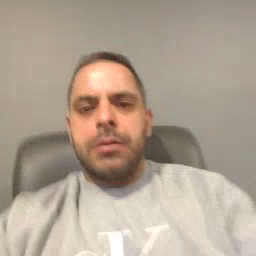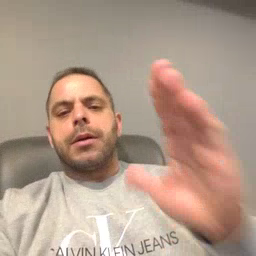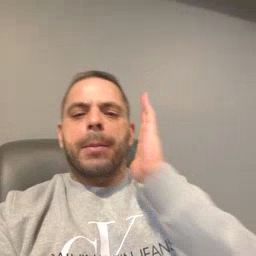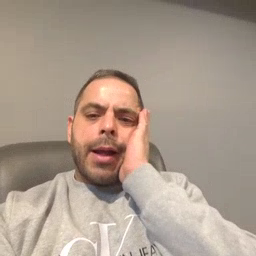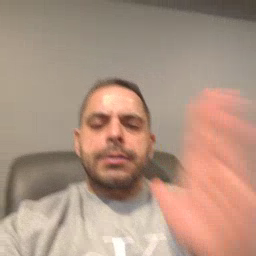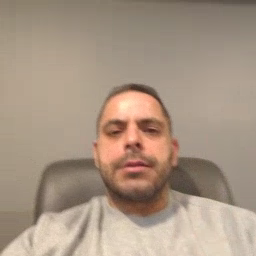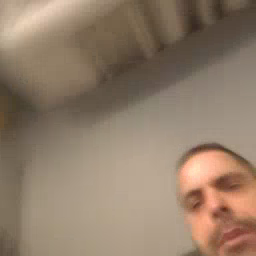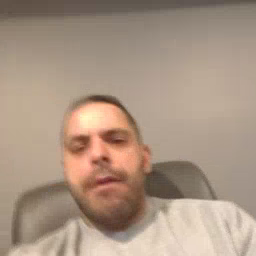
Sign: bed